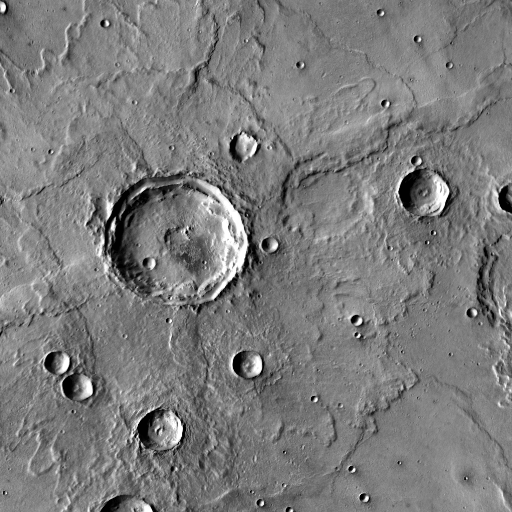
Crater classes present: Background, Other, Layered, Buried, Secondary